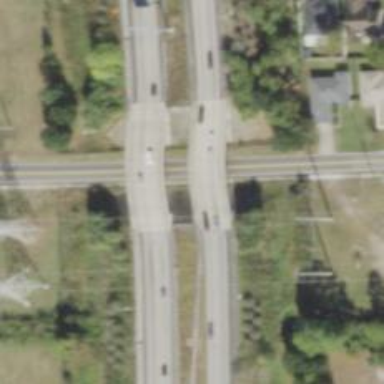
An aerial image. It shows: Motorway bridge.